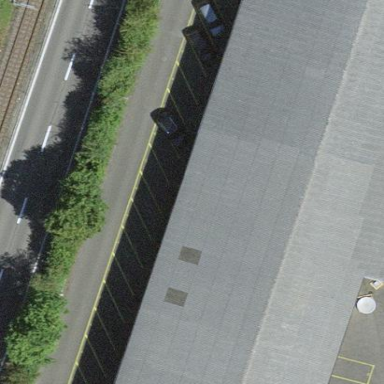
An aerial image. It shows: Industrial building.